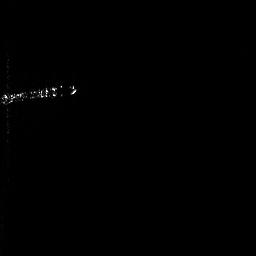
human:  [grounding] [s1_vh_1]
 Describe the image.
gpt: In the satellite image, there is  <ref>1 large ship </ref> <box>[[0, 19, 30, 55, 0]]</box> located at left.